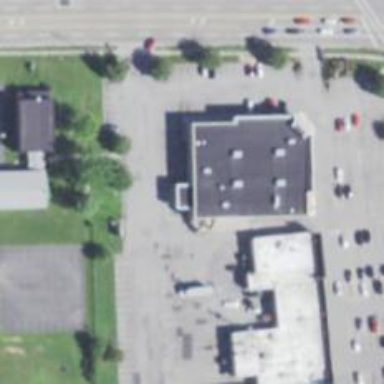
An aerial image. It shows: Pharmacy providing healthcare services.